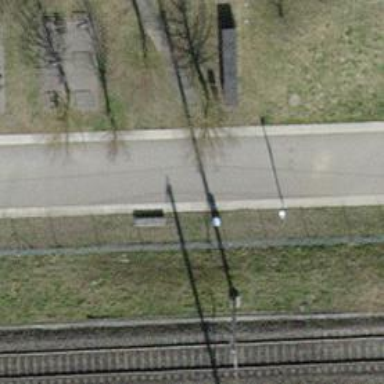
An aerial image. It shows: Brown bench.